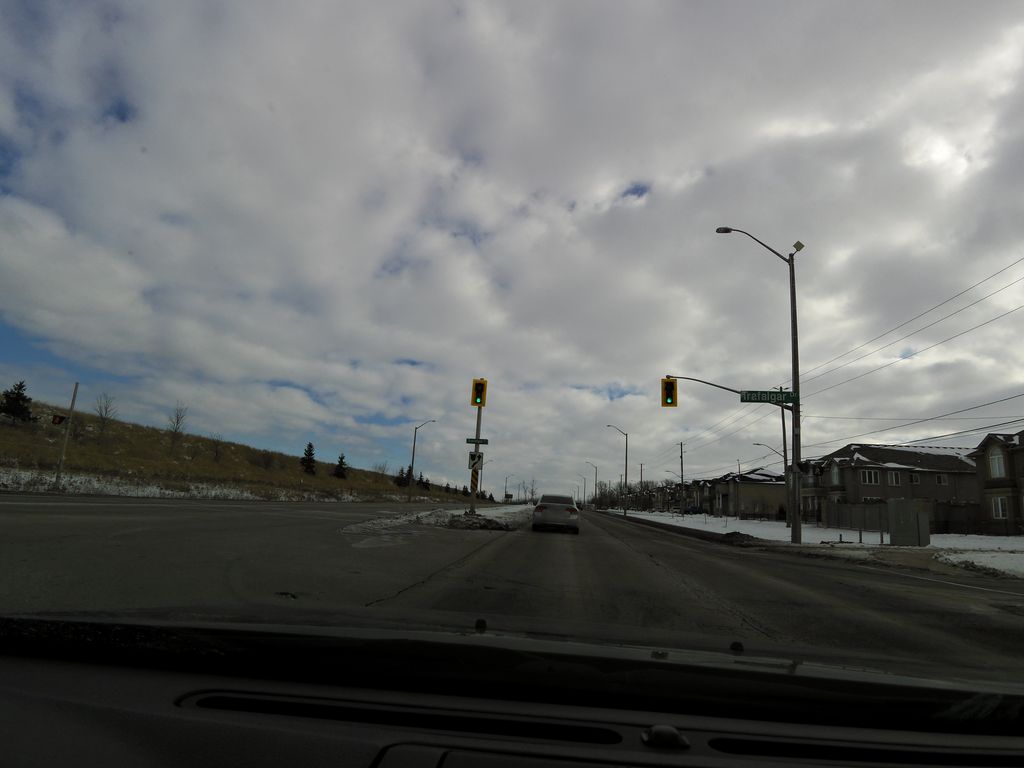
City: hamilton